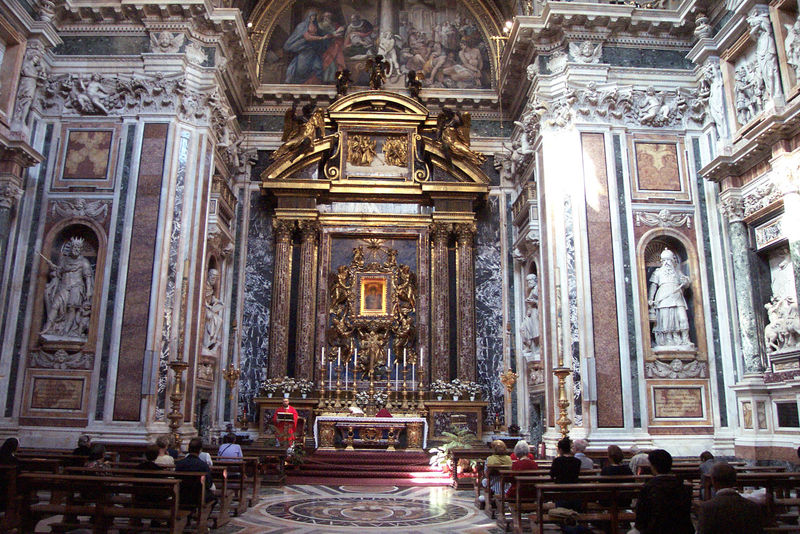
Titel: Cappella Paolina (Capella Borghese)
Künstler: Flaminio Ponzio
Standort: Rom, S. Maria Maggiore (EU - I - Latium)
Schlagwörter: dunkel, gemälde, gott, schatten, menschen, bunt, grau, köpfe, licht, marmor, schwarz, säule, säulen, weiss, rot, teppich, barock, rahmen, stein, bild, porträt, kirche, boden, gold, decke, pflanze, engel, statue, schrift, bank, besucher, figuren, treppe, inschrift, glanz, wandgemälde, kerze, kerzen, leuchter, stuck, foto, dom, fliesen, mosaik, beten, gebet, altar, bänke, hochaltar, kathedrale, rom, schnörkel, pfarrer, statuen, sicht, altarraum, kirchenraum, andacht, gottesdienst, messe, priester, predigt, heilige, fresko, abendmahl, putten, altarbild, mamor, stuckmarmor, barockaltar